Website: ulta-beauty
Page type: customer-info-address
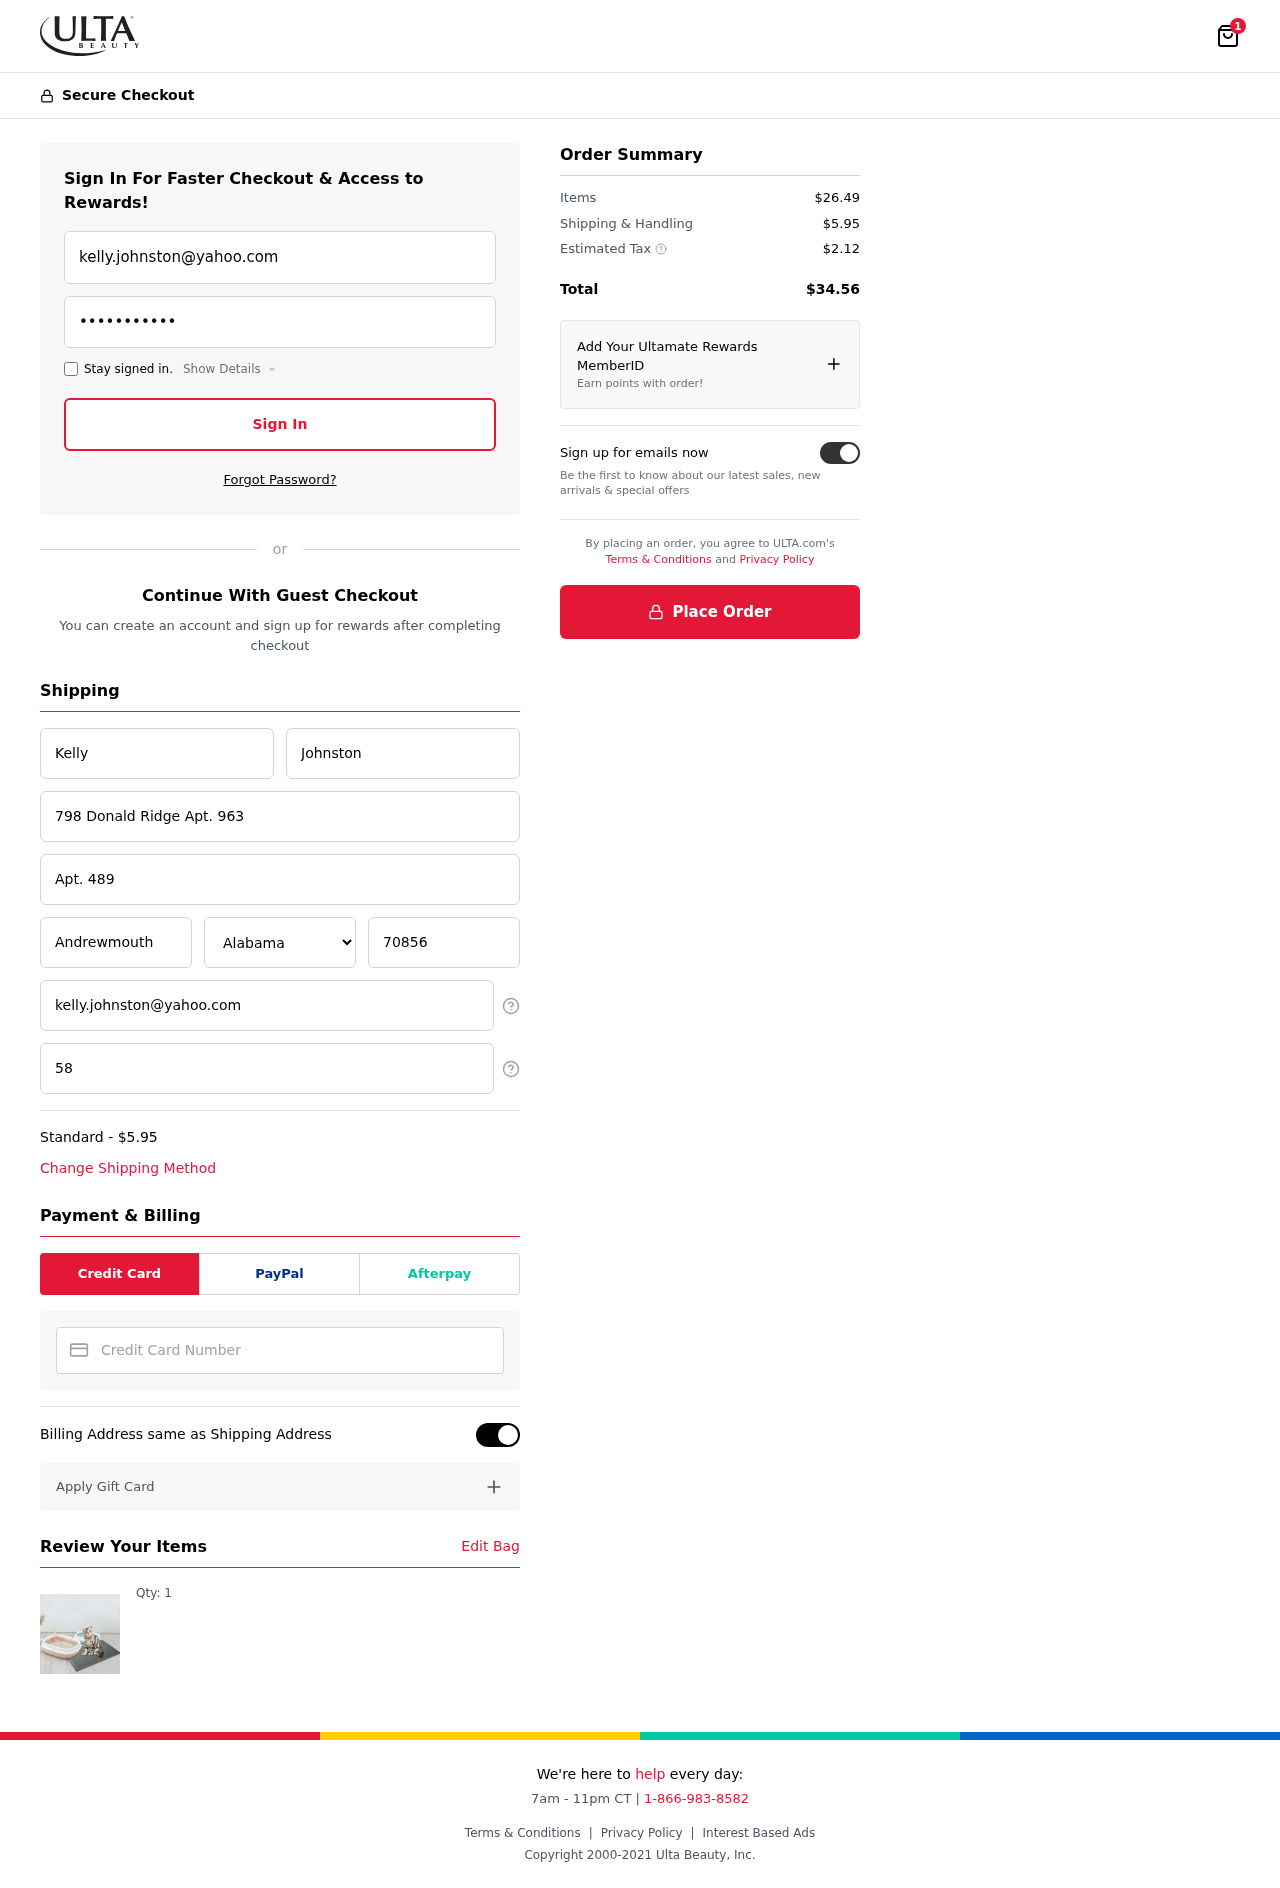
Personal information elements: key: PII_CARD_NUMBER
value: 3769 1669 5828 635
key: PII_CITY
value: Andrewmouth
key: PII_EMAIL
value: kelly.johnston@yahoo.com
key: PII_FIRSTNAME
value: Kelly
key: PII_LASTNAME
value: Johnston
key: PII_PHONE
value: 5804993138
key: PII_POSTCODE
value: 70856
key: PII_STATE
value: Alabama
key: PII_STREET
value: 798 Donald Ridge Apt. 963
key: PII_STREET2
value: Apt. 489
Product elements: key: PRODUCT1_QUANTITY
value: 1
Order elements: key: ORDER_NUM_ITEMS
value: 1
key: ORDER_SHIPPING_COST
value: $5.95
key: ORDER_ITEMS_TOTAL
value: $26.49
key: ORDER_SHIPPING_COST2
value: $5.95
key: ORDER_TAX
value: $2.12
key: ORDER_TOTAL
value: $34.56